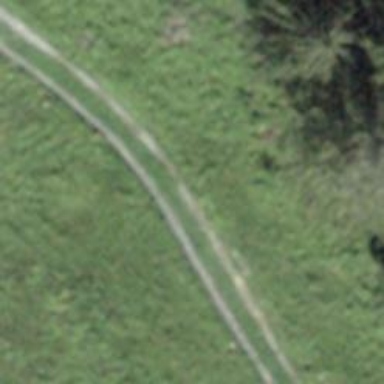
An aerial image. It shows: Gravel track with grade4 track type.